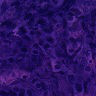
Metastatic tissue present: no